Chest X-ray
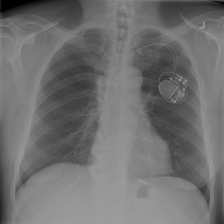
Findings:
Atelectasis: negative
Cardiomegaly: negative
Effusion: negative
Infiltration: negative
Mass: negative
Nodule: negative
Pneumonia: negative
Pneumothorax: negative
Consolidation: negative
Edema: negative
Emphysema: negative
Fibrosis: negative
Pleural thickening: negative
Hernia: negative